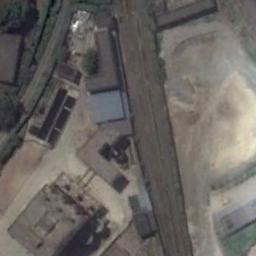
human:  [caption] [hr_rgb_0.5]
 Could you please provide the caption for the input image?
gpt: Several buildings of different shapes and sizes are beside the railway .

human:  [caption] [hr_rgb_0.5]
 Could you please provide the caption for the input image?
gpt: There are two trains passing by in the picture .

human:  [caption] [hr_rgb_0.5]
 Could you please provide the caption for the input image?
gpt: The railway is on the bare land next to some houses .

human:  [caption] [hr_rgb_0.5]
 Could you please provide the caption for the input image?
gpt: These railways are between some buildings and a clearing .

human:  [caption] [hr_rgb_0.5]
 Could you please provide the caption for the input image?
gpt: There are some buildings beside the railway .